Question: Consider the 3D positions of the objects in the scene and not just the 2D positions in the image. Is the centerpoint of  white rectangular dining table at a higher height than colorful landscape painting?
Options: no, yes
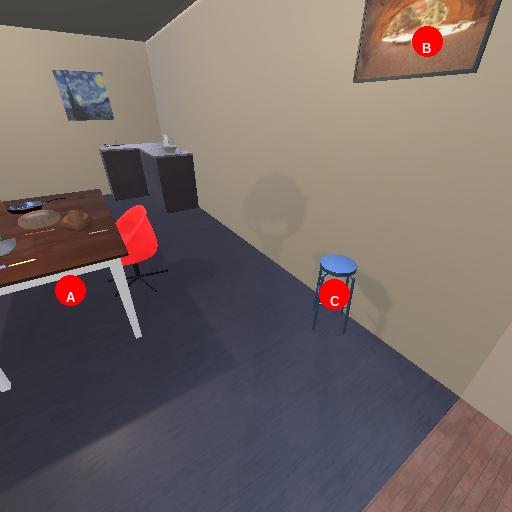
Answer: no